Aerial crown-view tile of a tropical tree (Barro Colorado Island, Panama), acquired 20250217:
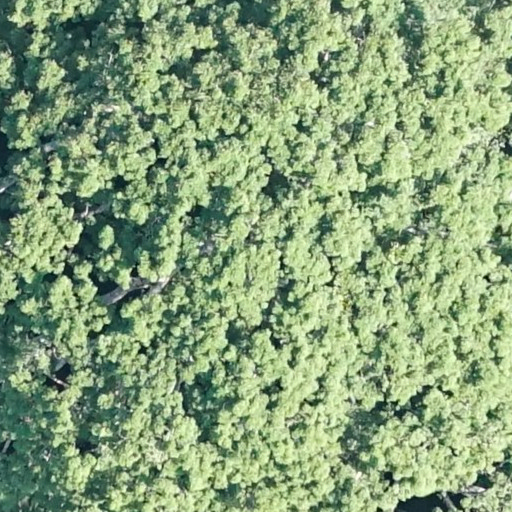
Species: Ceiba pentandra
GBIF accepted scientific name: Ceiba pentandra
Crown area: 1087.464 m²